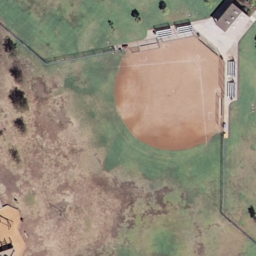
Label: baseball diamond